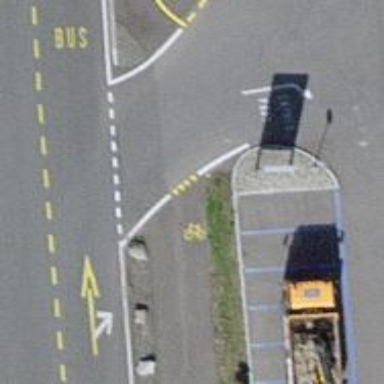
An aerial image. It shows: Block barrier.